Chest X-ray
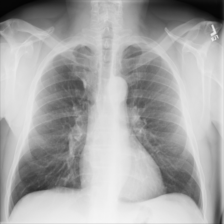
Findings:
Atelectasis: negative
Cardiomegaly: negative
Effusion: negative
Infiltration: negative
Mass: negative
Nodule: negative
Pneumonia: negative
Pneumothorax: negative
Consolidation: negative
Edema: negative
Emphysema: negative
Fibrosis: negative
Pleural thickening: negative
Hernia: negative